Field crop: maize
Growth stage: 2
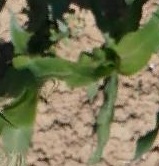
Species: maize